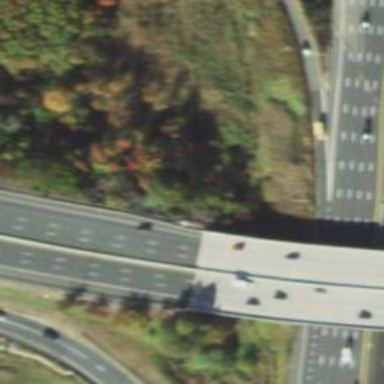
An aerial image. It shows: Urban freeway or expressway.